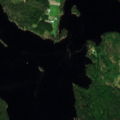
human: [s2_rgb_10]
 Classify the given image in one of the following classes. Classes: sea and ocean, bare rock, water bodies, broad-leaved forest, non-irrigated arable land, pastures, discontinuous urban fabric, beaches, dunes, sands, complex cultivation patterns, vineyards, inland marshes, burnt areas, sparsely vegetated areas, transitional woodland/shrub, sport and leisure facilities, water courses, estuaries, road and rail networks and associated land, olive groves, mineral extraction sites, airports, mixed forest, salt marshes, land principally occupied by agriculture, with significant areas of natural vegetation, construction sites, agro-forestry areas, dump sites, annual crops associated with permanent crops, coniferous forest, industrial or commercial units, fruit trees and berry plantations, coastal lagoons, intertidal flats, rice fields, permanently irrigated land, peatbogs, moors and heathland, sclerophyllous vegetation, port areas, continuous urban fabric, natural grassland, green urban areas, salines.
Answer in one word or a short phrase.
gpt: coniferous forest, mixed forest, water bodies